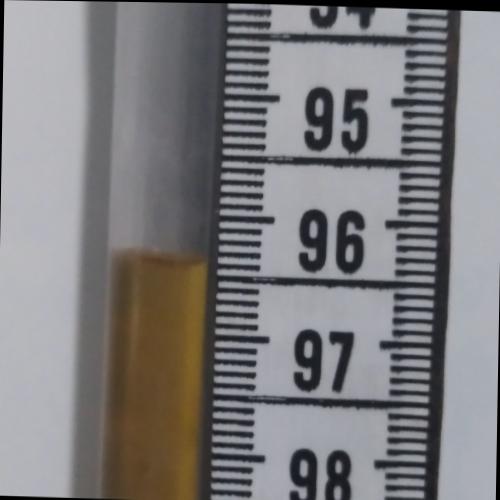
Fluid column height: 96.4 cm